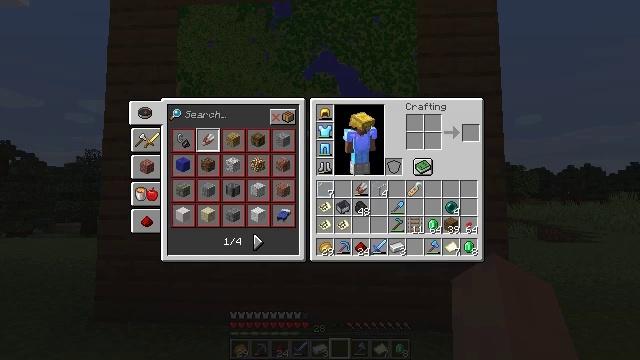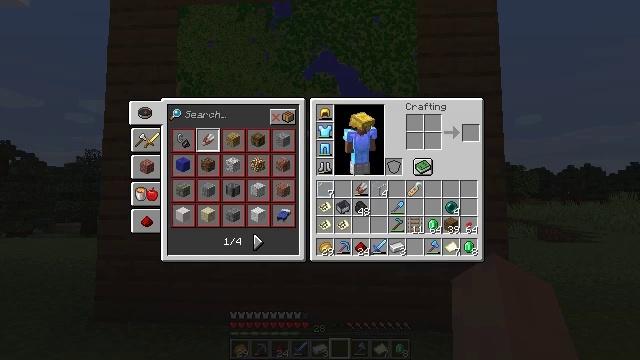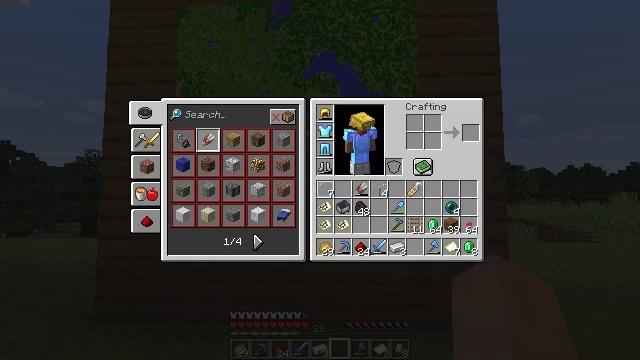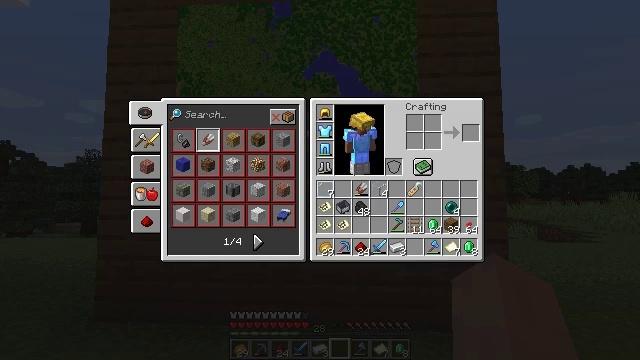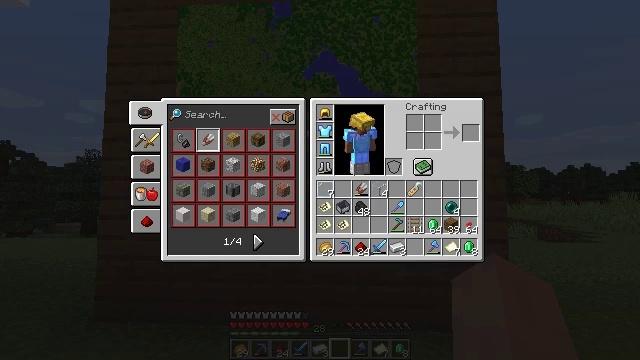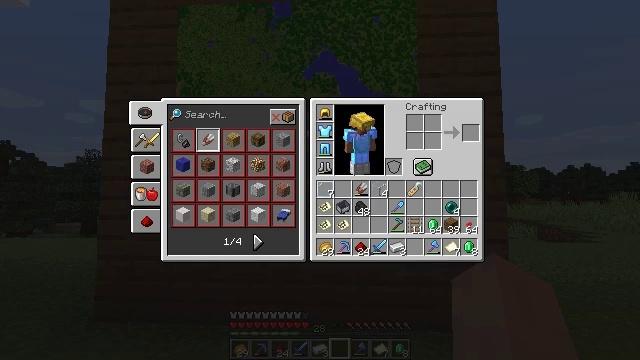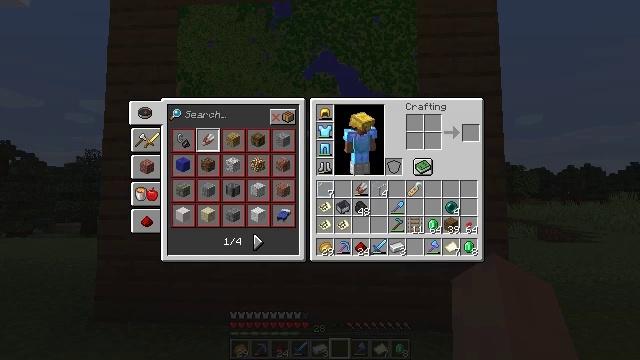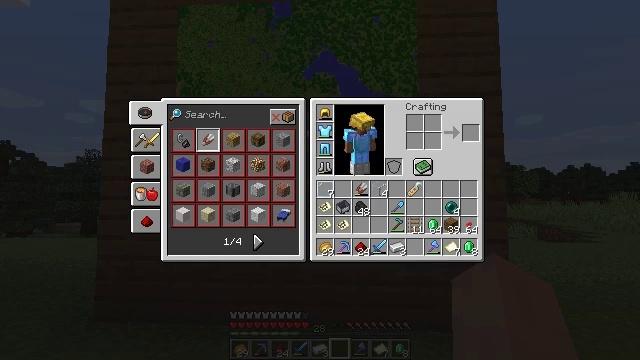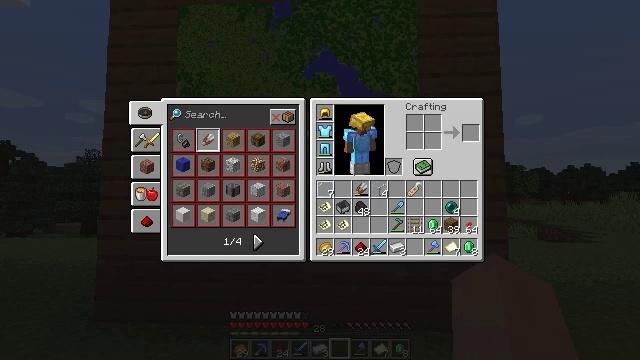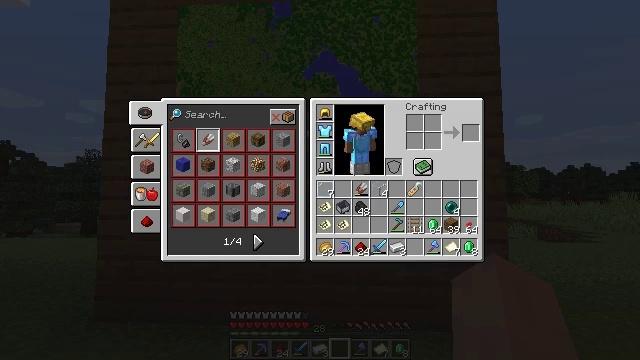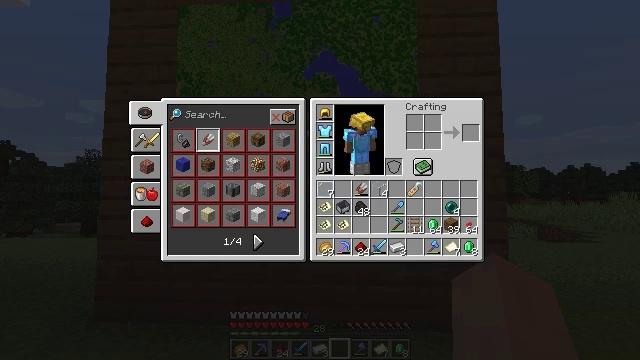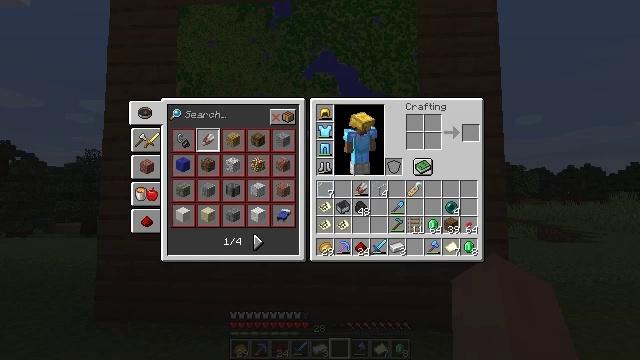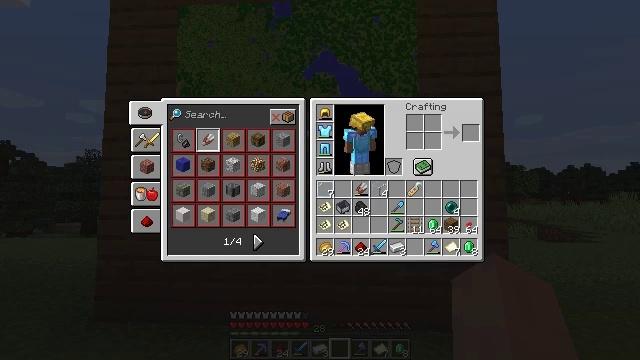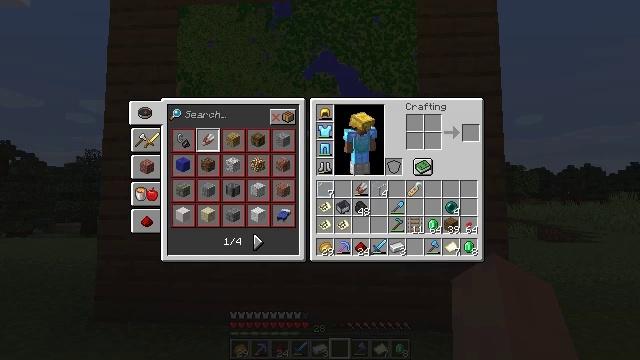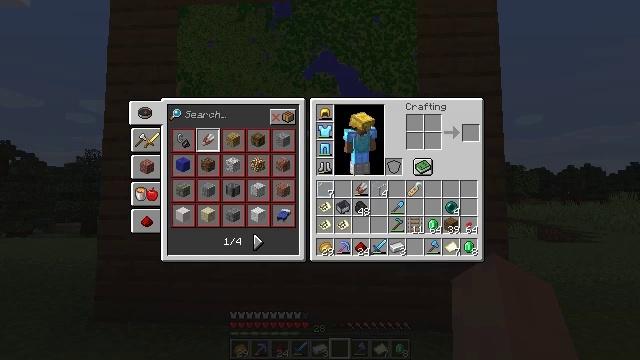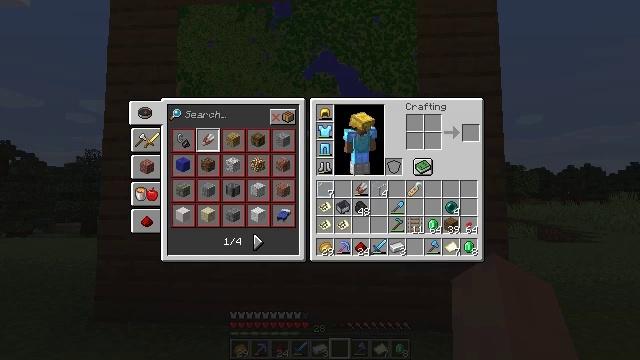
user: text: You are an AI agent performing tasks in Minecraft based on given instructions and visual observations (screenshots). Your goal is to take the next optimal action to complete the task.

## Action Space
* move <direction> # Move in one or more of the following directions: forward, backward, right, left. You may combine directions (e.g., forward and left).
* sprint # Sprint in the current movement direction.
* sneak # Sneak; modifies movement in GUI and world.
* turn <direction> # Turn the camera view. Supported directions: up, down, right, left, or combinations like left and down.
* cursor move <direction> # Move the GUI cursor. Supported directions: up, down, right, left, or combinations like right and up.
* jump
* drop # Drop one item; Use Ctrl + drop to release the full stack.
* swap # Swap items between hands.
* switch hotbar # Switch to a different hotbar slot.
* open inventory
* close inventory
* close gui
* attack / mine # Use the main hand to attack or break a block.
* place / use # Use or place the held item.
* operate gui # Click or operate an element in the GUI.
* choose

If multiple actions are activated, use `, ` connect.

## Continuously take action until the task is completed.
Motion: motion action
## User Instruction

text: Use materials in the crafting table to make an item frame.
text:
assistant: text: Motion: no_op
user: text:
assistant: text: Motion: no_op
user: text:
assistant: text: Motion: no_op
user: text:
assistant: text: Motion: no_op
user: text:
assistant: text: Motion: no_op
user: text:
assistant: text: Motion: no_op
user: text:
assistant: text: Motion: no_op
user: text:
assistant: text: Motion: no_op
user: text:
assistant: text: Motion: no_op
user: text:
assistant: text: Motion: no_op
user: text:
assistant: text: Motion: no_op
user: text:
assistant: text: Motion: no_op
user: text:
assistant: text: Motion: no_op
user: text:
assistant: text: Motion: no_op
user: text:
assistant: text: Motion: no_op
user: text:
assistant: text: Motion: no_op
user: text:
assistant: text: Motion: no_op
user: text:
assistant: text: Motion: no_op
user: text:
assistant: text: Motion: no_op
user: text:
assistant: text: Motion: no_op
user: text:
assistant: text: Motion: no_op
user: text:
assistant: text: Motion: no_op
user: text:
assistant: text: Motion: no_op
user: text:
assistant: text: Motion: no_op
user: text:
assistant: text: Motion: no_op
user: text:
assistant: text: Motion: no_op
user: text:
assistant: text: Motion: no_op
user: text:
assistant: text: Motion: no_op
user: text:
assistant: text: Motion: no_op
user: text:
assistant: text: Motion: no_op